Question: I am a beginner in curve fitting and several posts on Stackoverflow really helped me.
I tried to fit a sine curve to my data using 'lm' and 'nls' but both methods show a strange fit as shown below. Could anyone point out where I went wrong. I would suspect something to do with time but could not get it right. My data can be accessed from <URL>.

'''
data <- read.table(file="900days.txt", header=TRUE, sep="")
time<-data$time
temperature<-data$temperature
#lm fitting
xc<-cos(2*pi*time/366)
xs<-sin(2*pi*time/366)
fit.lm<-lm(temperature~xc+xs)
summary(fit.lm)
plot(temp~time, data=data, xlim=c(1, 900))
par(new=TRUE)
plot(fit.lm$fitted, type="l", col="red", xlim=c(1, 900), pch=19, ann=FALSE, xaxt="n",
yaxt="n")
#nls fitting
fit.nls<-nls(temp~C+alpha*sin(W*time+phi),
start=list(C=27.63415, alpha=27.886, W=0.0652, phi=14.9286))
summary(fit.nls)
plot(fit.nls$fitted, type="l", col="red", xlim=c(1, 900), pch=19, ann=FALSE, xaxt="n",
axt="n")
'''
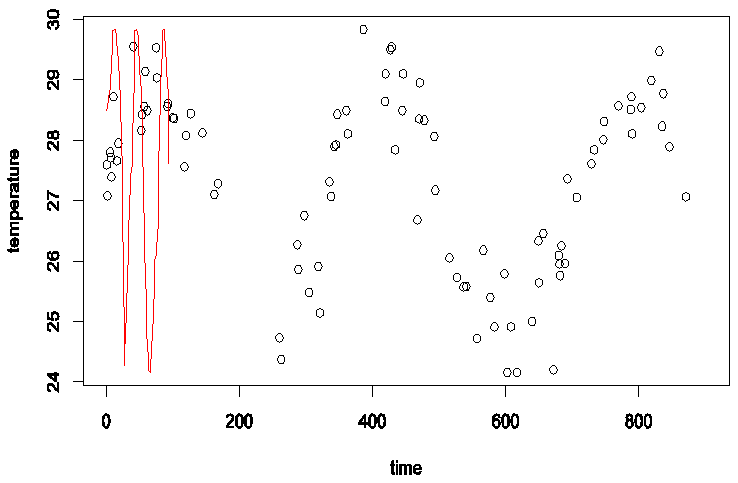
Answer: This is because the 'NA' values are removed from the data to be fit (and your data has quite a few of them); hence, when you plot 'fit.lm$fitted' the plot method is interpreting the index of that series as the 'x' values to plot it against.
Try this <URL>]:
'''
Data <- read.table(file="900days.txt", header=TRUE, sep="")
Time <- Data$time
temperature <- Data$temperature
xc<-cos(2*pi*Time/366)
xs<-sin(2*pi*Time/366)
fit.lm <- lm(temperature~xc+xs)
# access the fitted series (for plotting)
fit <- fitted(fit.lm)
# find predictions for original time series
pred <- predict(fit.lm, newdata=data.frame(Time=Time))
plot(temperature ~ Time, data= Data, xlim=c(1, 900))
lines(fit, col="red")
lines(Time, pred, col="blue")
'''
This gives me:

Which is probably what you were hoping for.